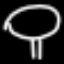
Label: mushroom